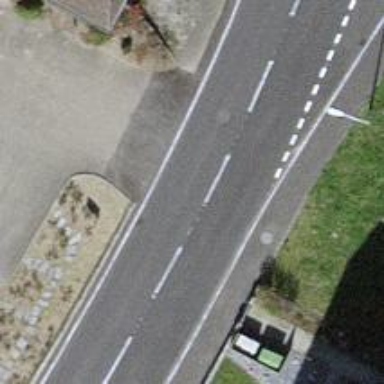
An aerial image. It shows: Secondary road with separate sidewalks.